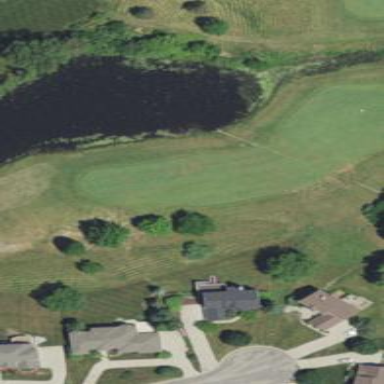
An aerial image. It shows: Grassy area designated as golf fairway.